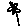
Label: flower